Field crop: maize
Growth stage: 2
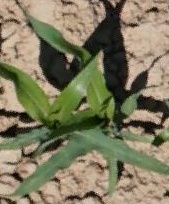
Species: maize